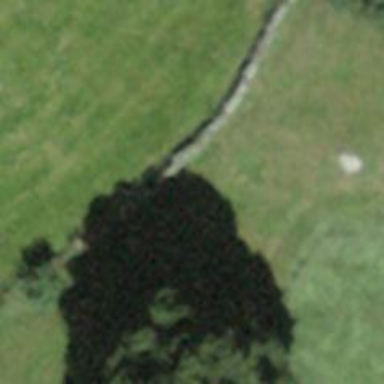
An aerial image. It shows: Wall made of dry stone.